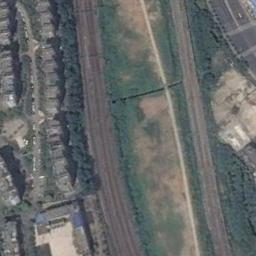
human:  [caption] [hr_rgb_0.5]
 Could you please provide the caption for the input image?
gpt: There are many trees beside the railway .

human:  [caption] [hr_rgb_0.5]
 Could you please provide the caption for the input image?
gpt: These railways have a residential area on one side of the railways .

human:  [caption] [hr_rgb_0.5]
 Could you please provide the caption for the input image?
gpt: Both sides of the railway are neat trees .

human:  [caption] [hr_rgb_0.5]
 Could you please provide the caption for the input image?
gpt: The railway is next to some trees and houses .

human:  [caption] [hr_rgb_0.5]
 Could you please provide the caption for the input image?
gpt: There are some green bushes and buildings beside the railway .